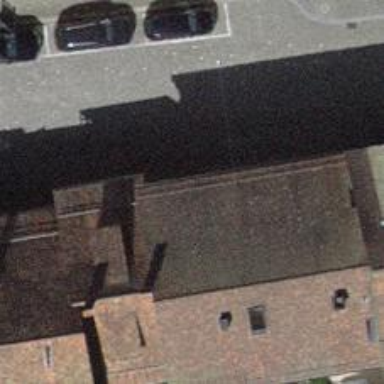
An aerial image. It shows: Restaurant.